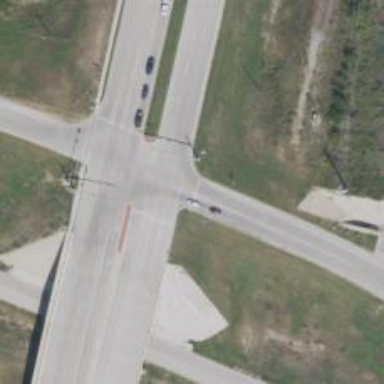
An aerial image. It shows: Trunk link highway.